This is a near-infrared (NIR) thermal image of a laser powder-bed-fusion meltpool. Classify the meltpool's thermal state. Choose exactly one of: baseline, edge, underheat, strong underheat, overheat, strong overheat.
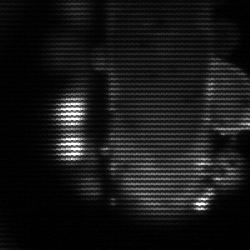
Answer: strong underheat